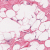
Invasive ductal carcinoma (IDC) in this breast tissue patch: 0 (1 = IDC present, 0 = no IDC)